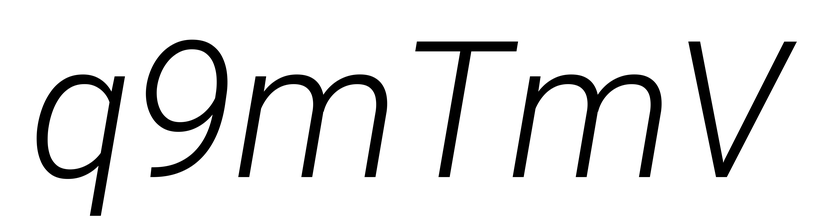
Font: Roboto-Italic_Light_Italic